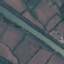
Land use / land cover: River